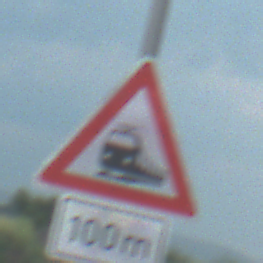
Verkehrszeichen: Bahnuebergang
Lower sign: Entfernungsangaben1
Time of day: MorningAfternoon
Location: Outdoor (Nature)
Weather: PartlyCloudy
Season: NotSpecified
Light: Natural